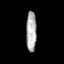
Tissue: prostate
Cell type: Epithelial cells
Senescence score: 0.2493
Nuclear area (px): 403
Mean DAPI intensity: 175.677